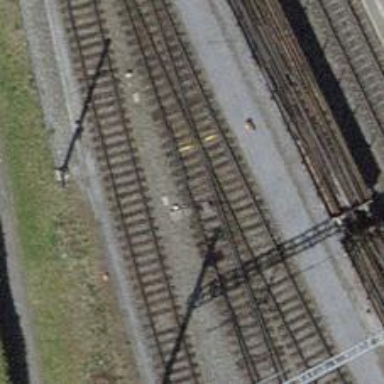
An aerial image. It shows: Railway switch.